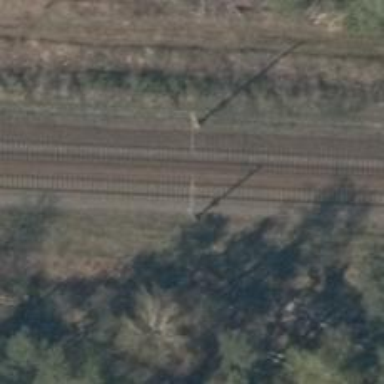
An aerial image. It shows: Milestone along the railway track with catenary mast.